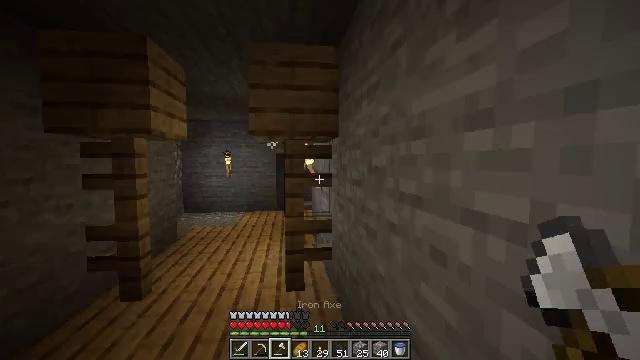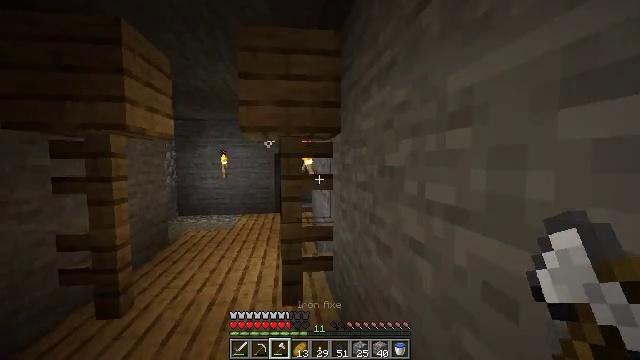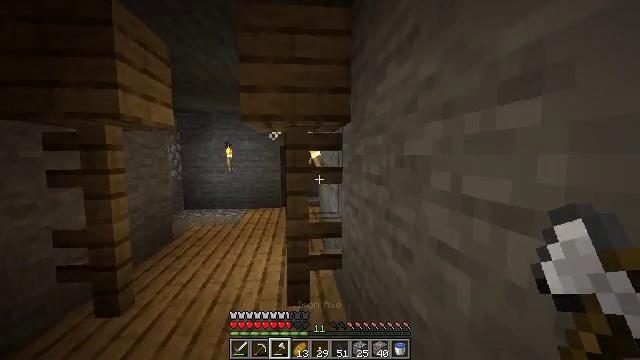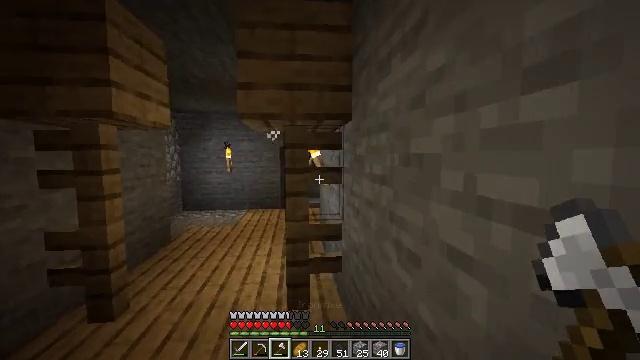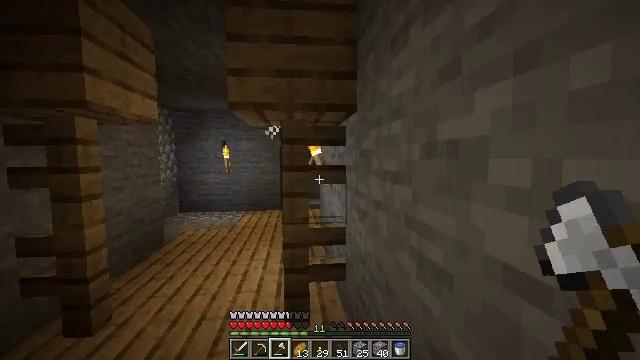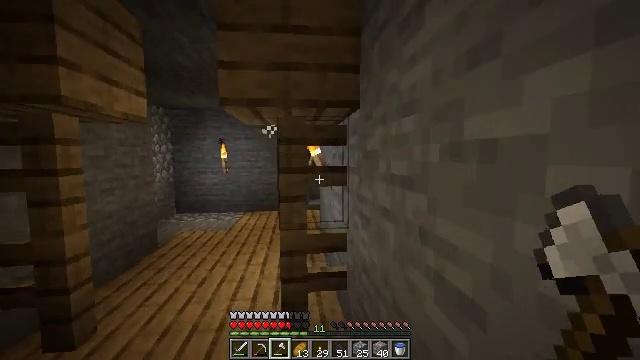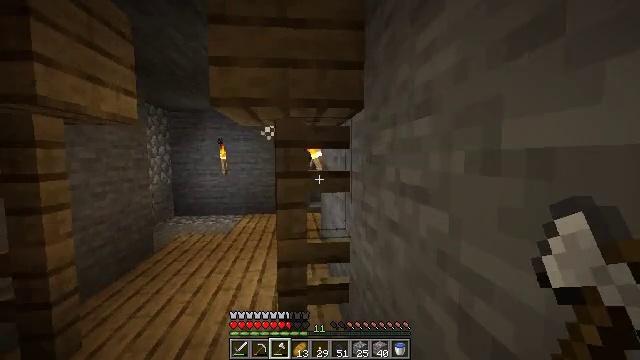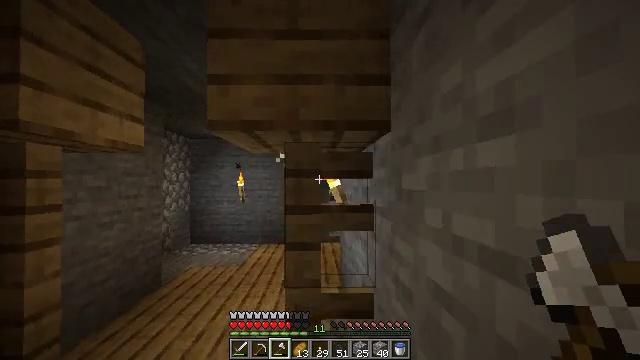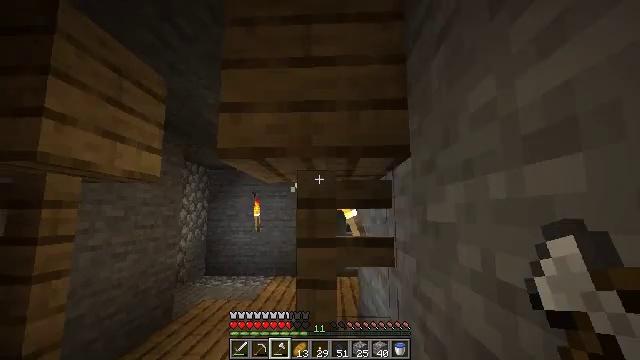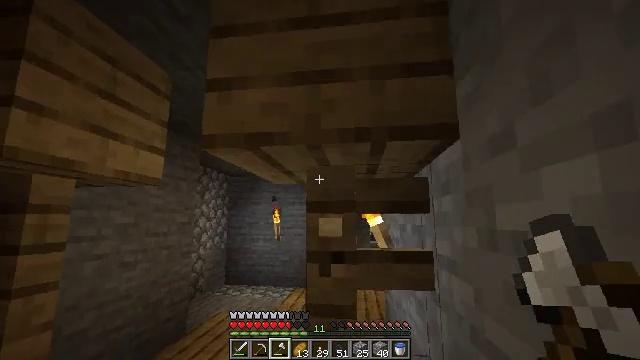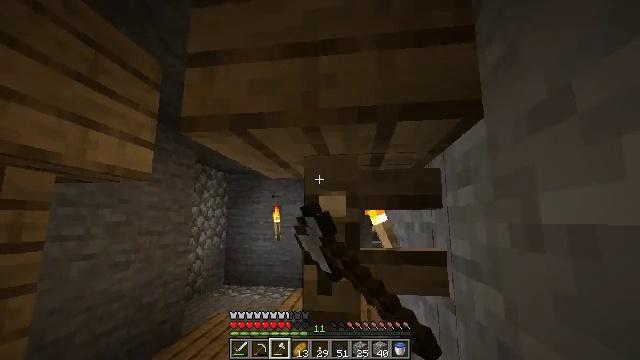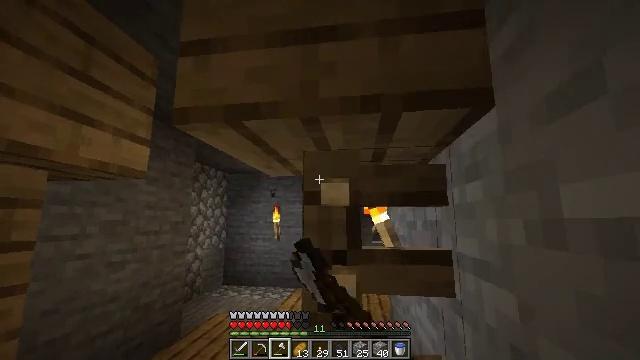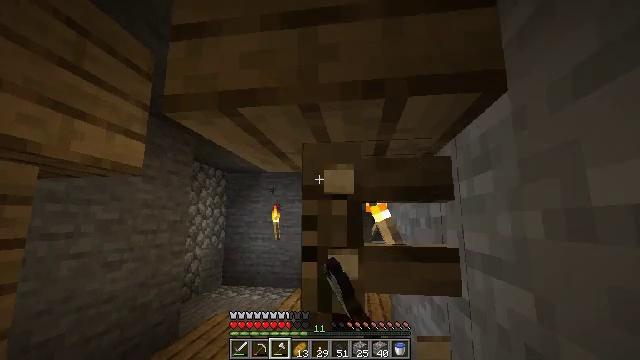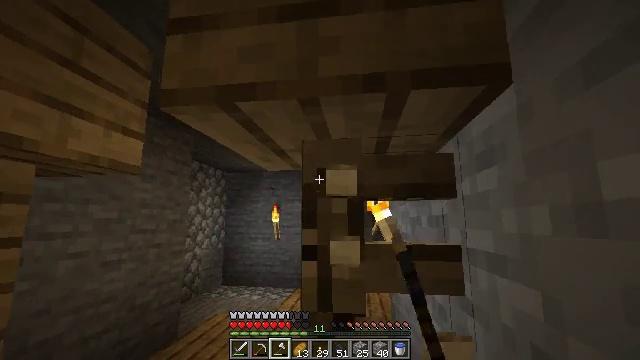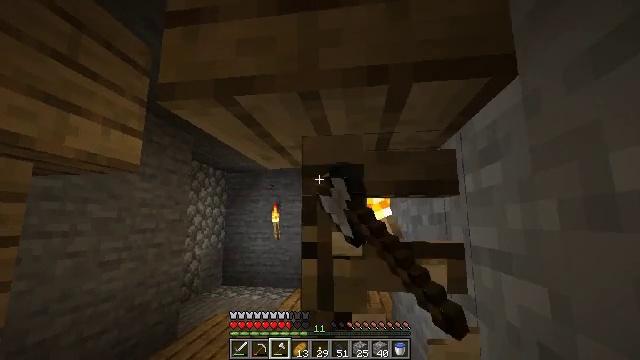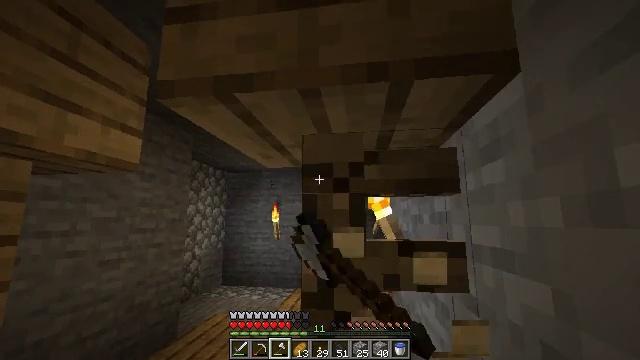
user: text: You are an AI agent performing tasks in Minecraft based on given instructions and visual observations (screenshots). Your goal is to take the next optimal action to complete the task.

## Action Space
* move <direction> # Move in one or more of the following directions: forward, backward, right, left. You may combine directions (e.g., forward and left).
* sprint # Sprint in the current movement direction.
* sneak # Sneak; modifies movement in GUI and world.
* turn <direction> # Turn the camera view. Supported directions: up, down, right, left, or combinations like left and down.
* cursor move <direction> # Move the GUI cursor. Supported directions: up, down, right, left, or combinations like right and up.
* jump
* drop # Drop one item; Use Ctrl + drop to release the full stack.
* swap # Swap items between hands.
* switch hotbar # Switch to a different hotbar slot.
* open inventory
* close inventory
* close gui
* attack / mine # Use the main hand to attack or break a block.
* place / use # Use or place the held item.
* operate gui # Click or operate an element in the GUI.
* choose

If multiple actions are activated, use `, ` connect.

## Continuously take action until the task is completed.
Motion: motion action
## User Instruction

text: Mine the oak fence from the structure.
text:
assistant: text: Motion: move forward
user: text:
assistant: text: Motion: move forward, turn left and down
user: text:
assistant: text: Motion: move forward
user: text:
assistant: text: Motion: move forward
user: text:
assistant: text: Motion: move forward
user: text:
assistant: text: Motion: move forward
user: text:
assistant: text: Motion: move forward, turn left and up
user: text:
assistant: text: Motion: move forward, turn left and up
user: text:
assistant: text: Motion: move forward, turn left and up, attack / mine
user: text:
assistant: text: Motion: attack / mine
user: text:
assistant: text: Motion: attack / mine
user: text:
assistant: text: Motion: attack / mine
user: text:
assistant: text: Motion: attack / mine
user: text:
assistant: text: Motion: attack / mine
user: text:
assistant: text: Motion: attack / mine
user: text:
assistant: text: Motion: attack / mine
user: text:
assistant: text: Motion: attack / mine
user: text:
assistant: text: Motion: no_op
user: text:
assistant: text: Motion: no_op
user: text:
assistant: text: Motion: no_op
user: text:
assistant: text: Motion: no_op
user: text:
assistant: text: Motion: no_op
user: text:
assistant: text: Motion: no_op
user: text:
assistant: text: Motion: no_op
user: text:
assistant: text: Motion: no_op
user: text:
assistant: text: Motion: no_op
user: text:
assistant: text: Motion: no_op
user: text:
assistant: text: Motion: no_op
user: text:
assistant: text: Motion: attack / mine
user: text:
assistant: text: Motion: turn right and down, attack / mine